【题型】选择题　【知识点】平面几何　【难度】easy
如图，北京市某处$A$位于北纬$40^\circ$（即$\angle AOC = 40^\circ$），东经$116^\circ$，三沙市海域某处$B$位于北纬$15^\circ$（即$\angle BOC = 15^\circ$），东经$116^\circ$；设地球的半径约为$R$千米，则在东经$116^\circ$所在经线圈上的点$A$和点$B$之间的劣弧长约为（ \quad）

A. $\frac{5}{72} \pi R$（千米）  \quad
B. $\frac{1}{12} \pi R$（千米）  \quad
C. $\frac{5}{36} \pi R$（千米）  \quad
D. $\frac{2}{9} \pi R$（千米）
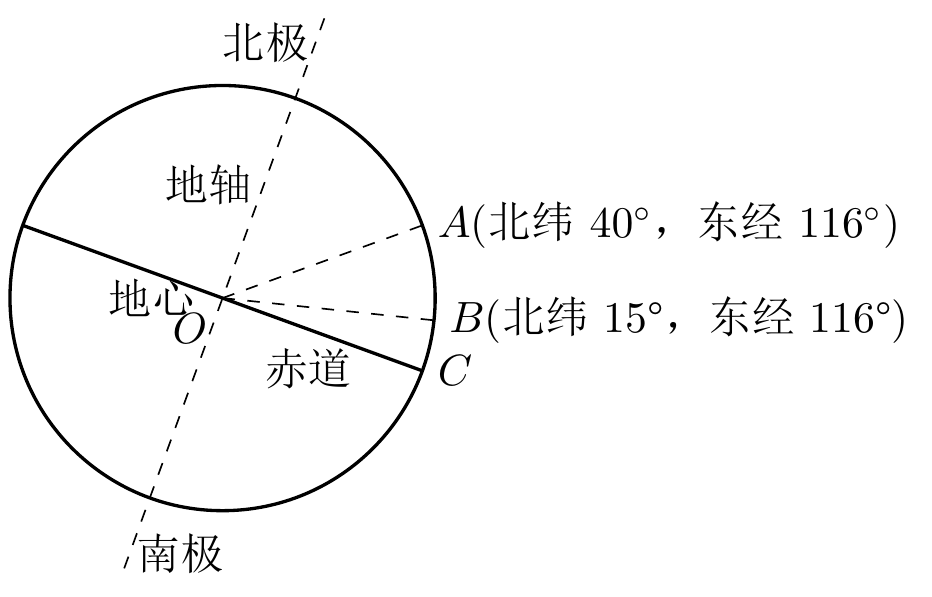
【解答】
解：由题意得，$\angle AOB = \angle AOC - \angle BOC = 25^\circ$，

$\therefore$ 劣弧 $AB$ 的长为 $\frac{25\pi \times R}{180} = \frac{5\pi}{36}R$ 千米，

故选：C.